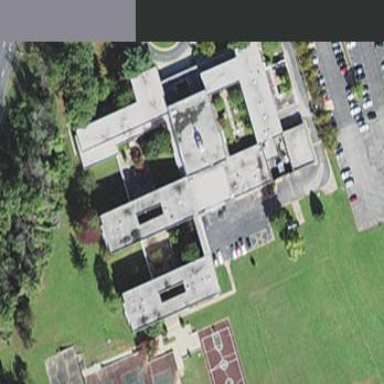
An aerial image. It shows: Building.